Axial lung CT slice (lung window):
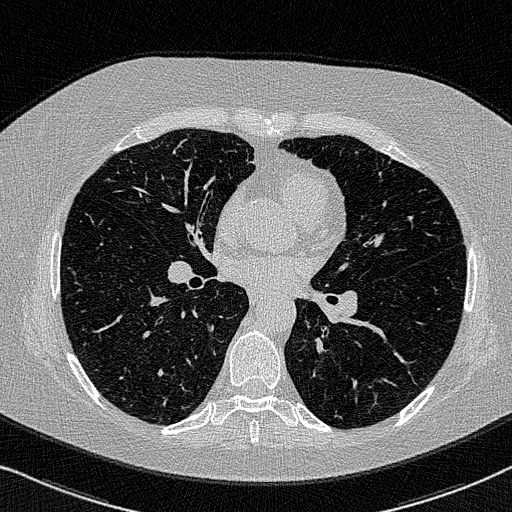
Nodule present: no